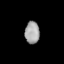
Tissue: lung
Cell type: Myeloid cells
Senescence score: 0.1981
Nuclear area (px): 321
Mean DAPI intensity: 160.125